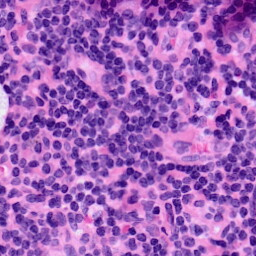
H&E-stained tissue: LymphNode